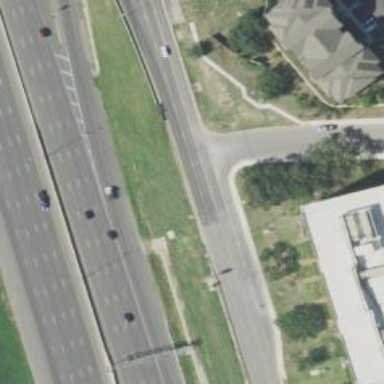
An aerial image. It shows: Secondary road with asphalt surface and frontage road.